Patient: sex F, age 63
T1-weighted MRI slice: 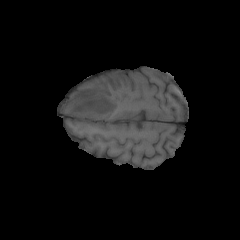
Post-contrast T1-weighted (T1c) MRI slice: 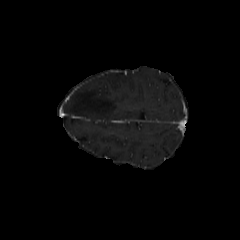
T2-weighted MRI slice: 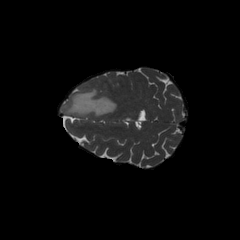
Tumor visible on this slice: yes
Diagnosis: Glioblastoma, IDH-wildtype
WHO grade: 4